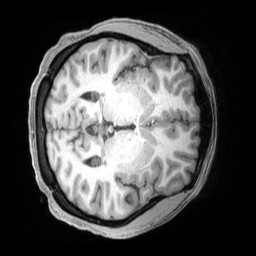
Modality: T1w
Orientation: axial
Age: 28
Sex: female
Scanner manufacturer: siemens
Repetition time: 2.4 s
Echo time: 0.00231 s